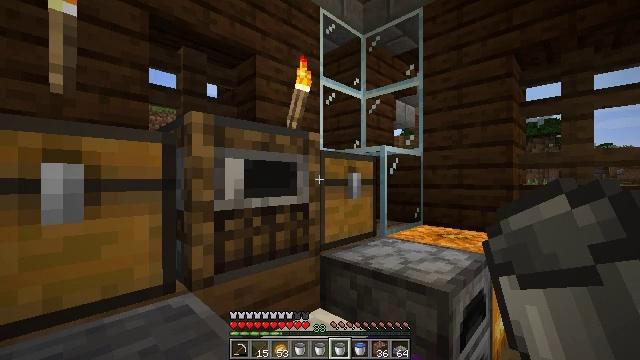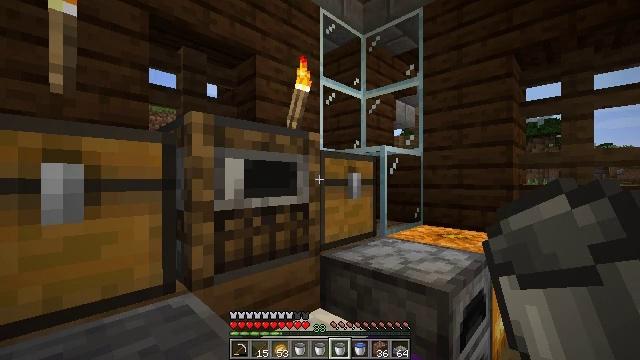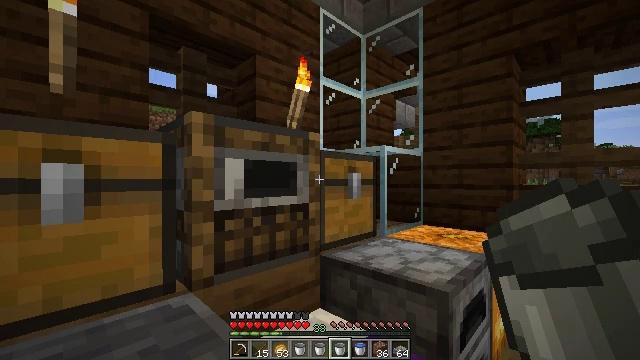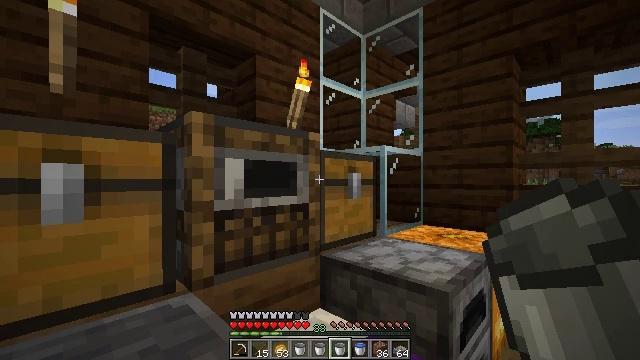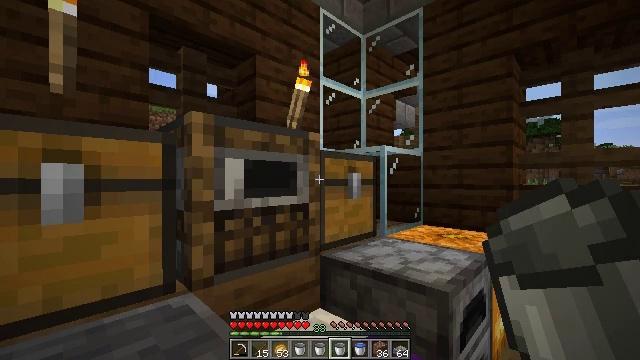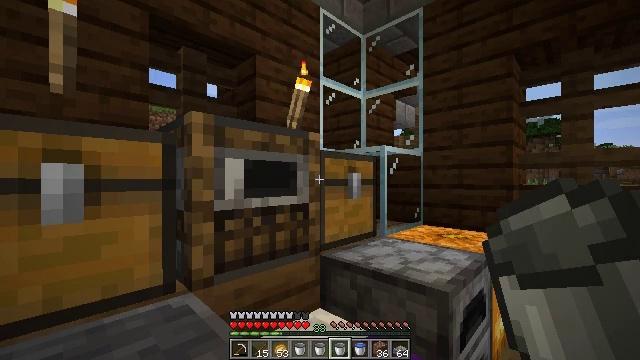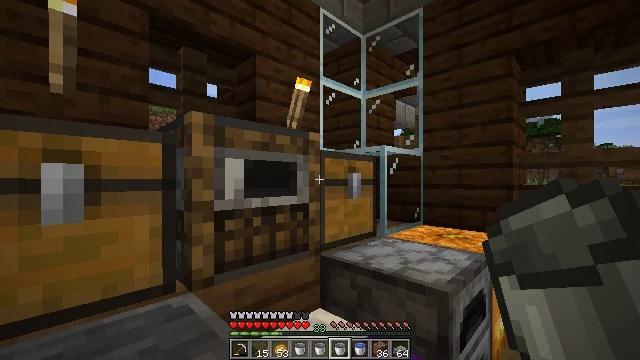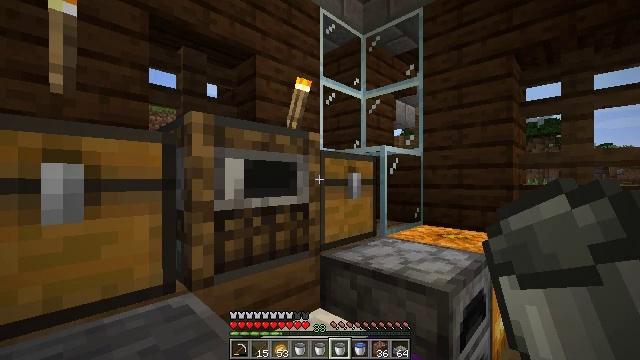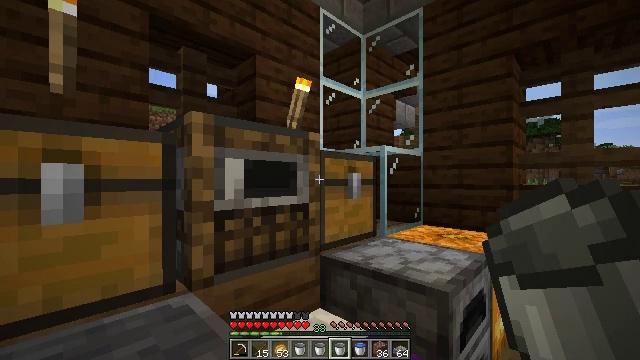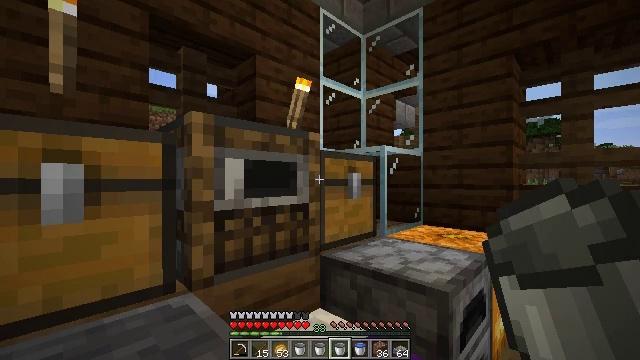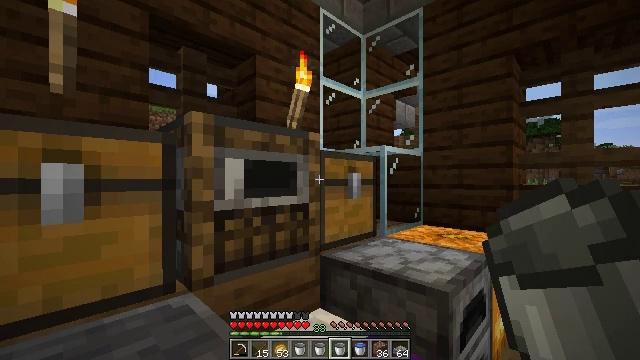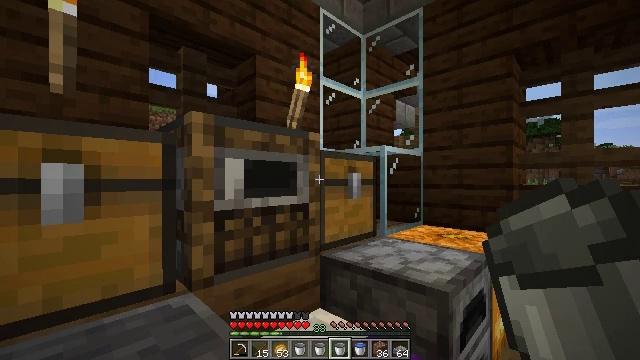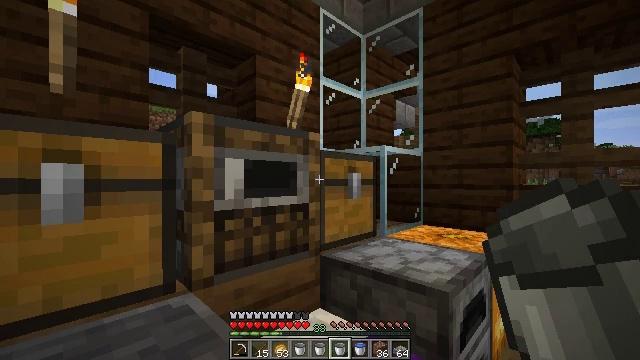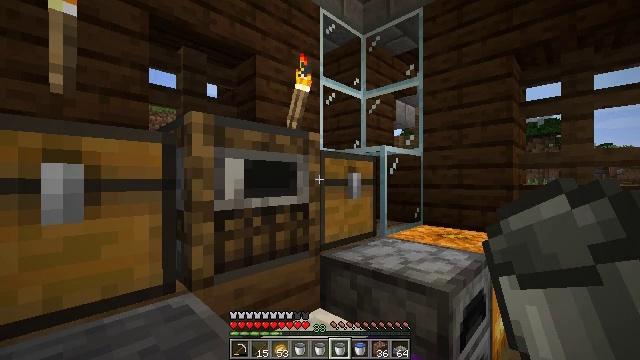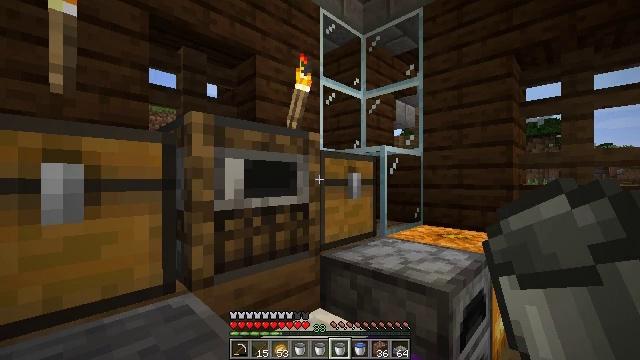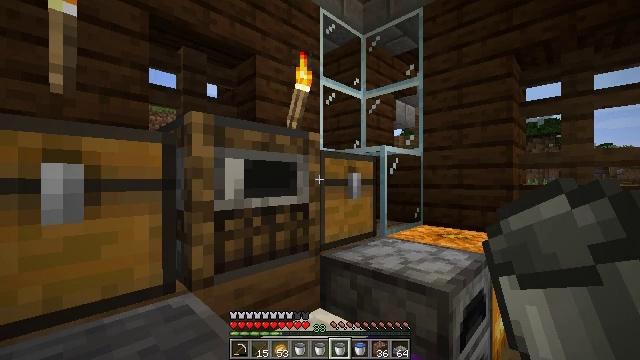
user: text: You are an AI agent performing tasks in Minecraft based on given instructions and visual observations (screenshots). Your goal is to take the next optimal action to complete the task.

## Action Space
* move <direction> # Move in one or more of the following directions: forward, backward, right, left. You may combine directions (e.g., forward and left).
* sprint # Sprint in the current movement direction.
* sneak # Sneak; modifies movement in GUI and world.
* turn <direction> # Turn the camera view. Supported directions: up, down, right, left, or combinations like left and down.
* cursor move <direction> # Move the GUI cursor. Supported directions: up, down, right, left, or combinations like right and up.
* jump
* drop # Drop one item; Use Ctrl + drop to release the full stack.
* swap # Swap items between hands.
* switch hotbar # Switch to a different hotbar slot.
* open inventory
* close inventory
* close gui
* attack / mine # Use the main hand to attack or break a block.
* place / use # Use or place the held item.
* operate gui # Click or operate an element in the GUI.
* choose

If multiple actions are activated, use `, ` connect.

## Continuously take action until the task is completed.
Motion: motion action
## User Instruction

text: Destroy the spruce leaves to get sticks and saplings.
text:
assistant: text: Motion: no_op
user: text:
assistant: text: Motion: no_op
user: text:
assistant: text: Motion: no_op
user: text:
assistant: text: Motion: no_op
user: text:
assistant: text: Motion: no_op
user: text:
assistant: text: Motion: no_op
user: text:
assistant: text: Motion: no_op
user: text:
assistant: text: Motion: no_op
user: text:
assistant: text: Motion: no_op
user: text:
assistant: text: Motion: no_op
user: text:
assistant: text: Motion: no_op
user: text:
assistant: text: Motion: no_op
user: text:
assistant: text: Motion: no_op
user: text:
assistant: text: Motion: no_op
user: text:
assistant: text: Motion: no_op
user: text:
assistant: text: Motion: no_op
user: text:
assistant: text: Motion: no_op
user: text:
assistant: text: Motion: no_op
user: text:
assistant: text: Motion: no_op
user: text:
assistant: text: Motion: no_op
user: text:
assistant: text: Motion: no_op
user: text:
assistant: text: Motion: no_op
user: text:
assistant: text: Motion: no_op
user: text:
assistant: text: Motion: no_op
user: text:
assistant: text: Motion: no_op
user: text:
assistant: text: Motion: no_op
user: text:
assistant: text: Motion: no_op
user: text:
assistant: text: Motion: no_op
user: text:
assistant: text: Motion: no_op
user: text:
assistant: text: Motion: no_op